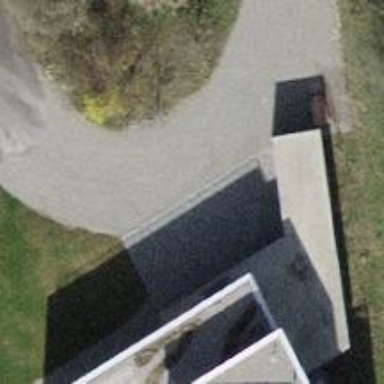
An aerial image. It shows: Driveway.